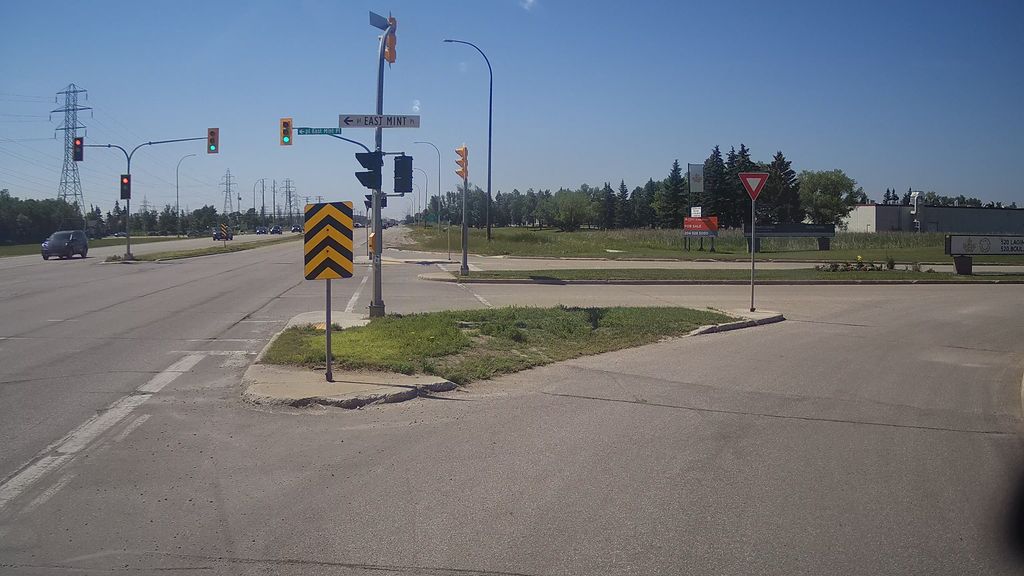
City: winnipeg